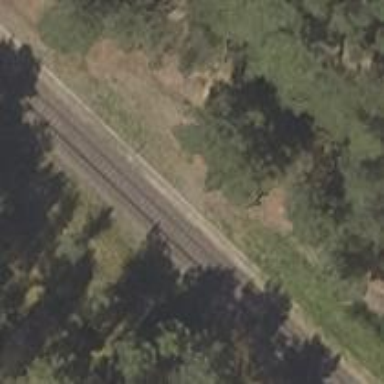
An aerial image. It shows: Railway signal.